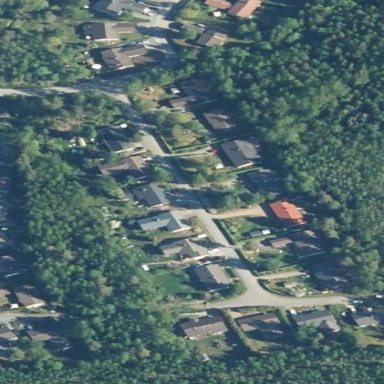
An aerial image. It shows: Residential area.